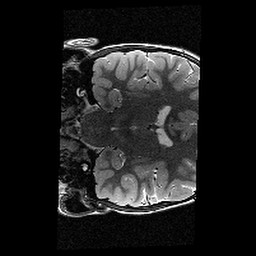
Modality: T2w
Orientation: coronal
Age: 10
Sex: female
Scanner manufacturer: siemens
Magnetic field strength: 3 T
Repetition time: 9.23 s
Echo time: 0.067 s